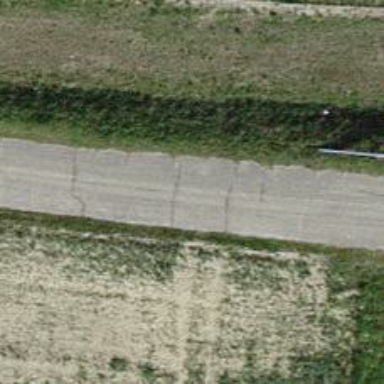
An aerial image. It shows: Track with grade1 tracktype.